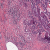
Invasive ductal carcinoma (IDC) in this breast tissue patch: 0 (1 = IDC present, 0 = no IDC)